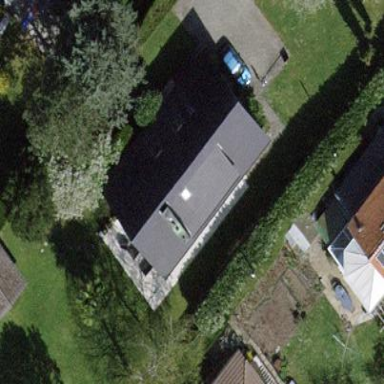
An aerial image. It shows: Garden enclosed by fence.